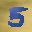
Label: 5